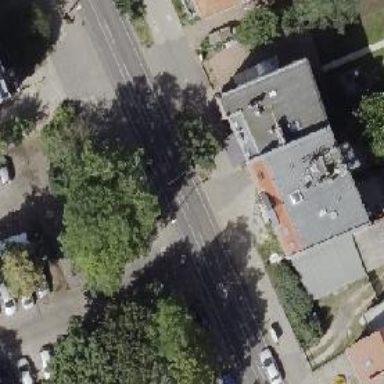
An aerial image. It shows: Secondary road with asphalt surface and separate sidewalks on both sides. The road has bicycle tracks for added safety.